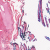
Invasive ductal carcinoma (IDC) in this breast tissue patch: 0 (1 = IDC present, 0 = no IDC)